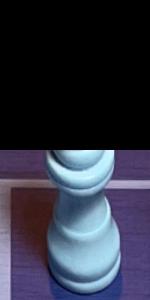
Label: King_White